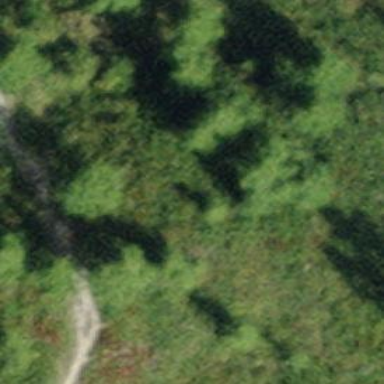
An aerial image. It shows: Forest area.